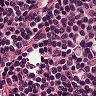
Metastatic tissue present: no